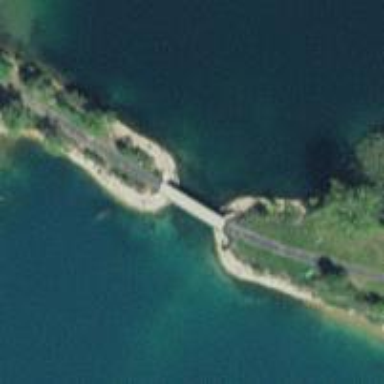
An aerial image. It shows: Cycleway bridge with asphalt surface.